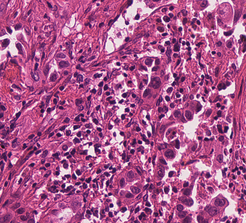
Tumor epithelial tissue: yes
Tumor-associated stroma tissue: yes
Normal tissue: no